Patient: sex M, age 50
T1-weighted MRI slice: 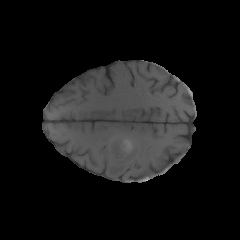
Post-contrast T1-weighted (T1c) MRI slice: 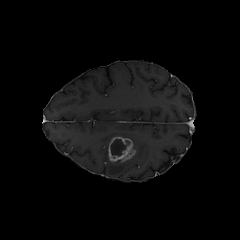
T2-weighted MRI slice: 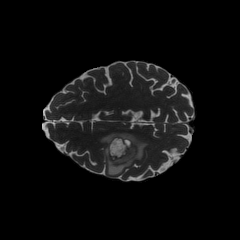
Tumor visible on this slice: yes
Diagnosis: Glioblastoma, IDH-wildtype
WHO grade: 4